Field crop: maize
Growth stage: 2
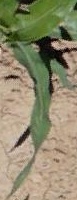
Species: maize